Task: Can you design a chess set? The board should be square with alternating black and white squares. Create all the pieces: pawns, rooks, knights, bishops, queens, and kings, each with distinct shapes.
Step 1316:
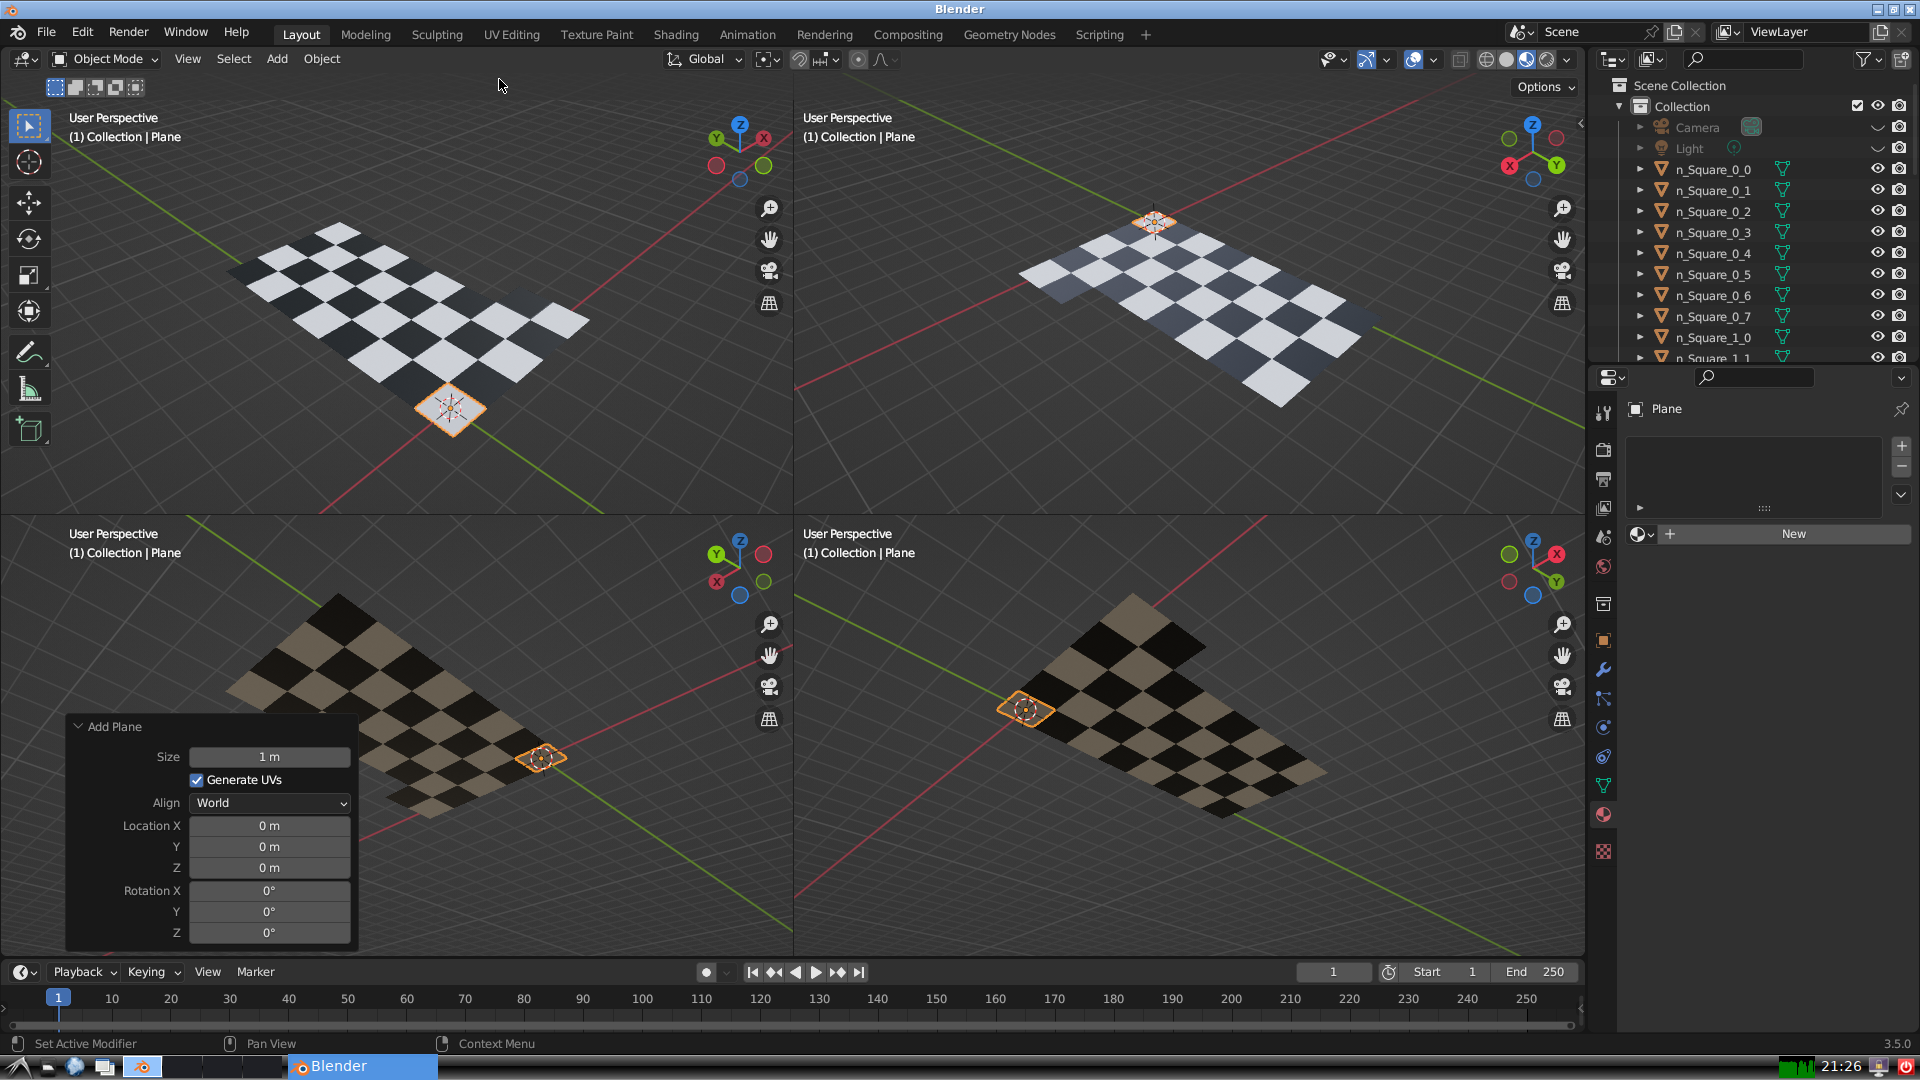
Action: {"mouse_move": [270, 758]}